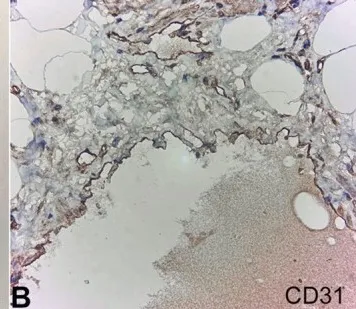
Photomicrographs of surgical sections stained with immunohistochemistry. CD31 positive endothelial cells lining the lymphatic channels (200x).
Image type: pathology (immunostaining)